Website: macys
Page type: billing-address
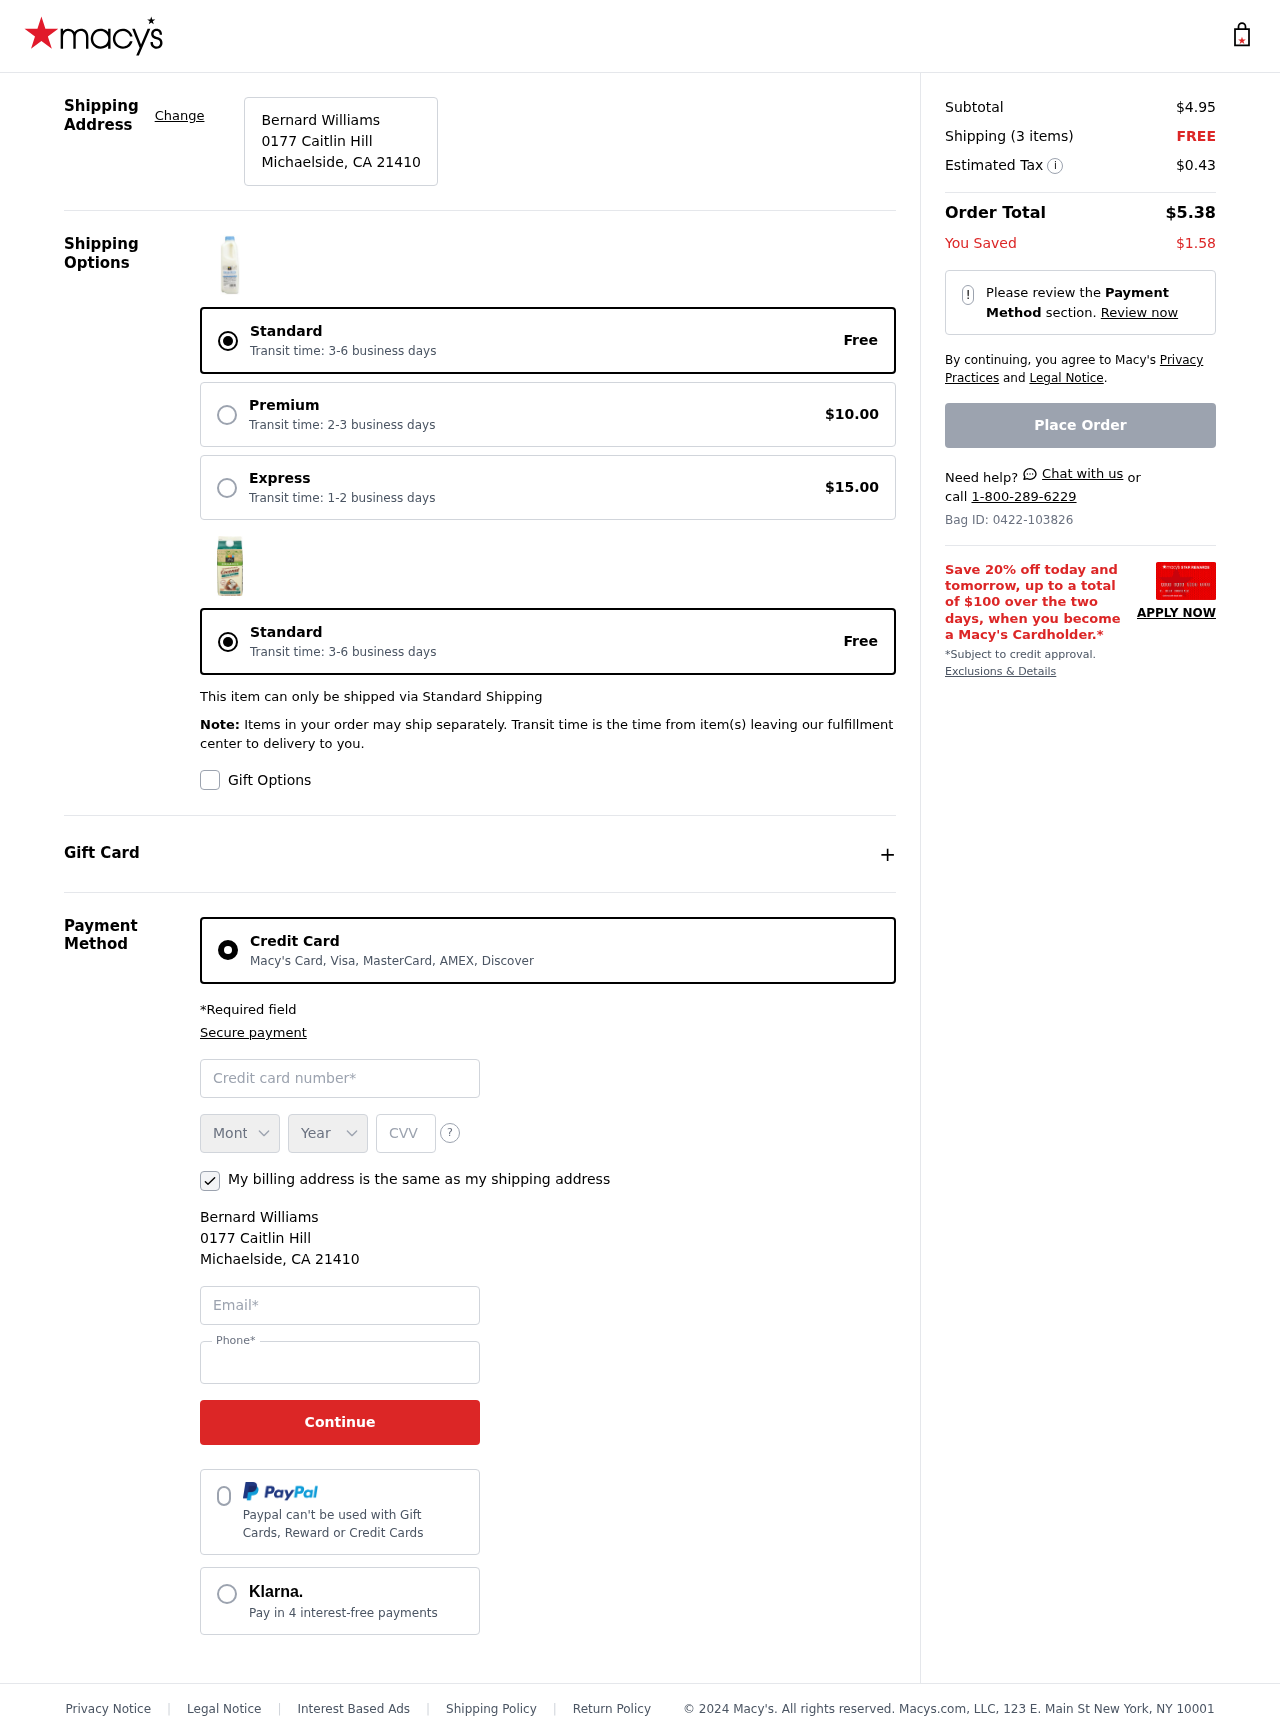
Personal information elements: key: PII_CARD_CVV
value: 206
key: PII_CARD_EXPIRY_MONTH
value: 03
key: PII_CARD_EXPIRY_YEAR
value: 27
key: PII_CARD_NUMBER
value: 6011 1311 1392 8706
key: PII_CITY_STATE_ZIP
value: Michaelside, CA 21410
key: PII_EMAIL
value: bernard_williams@yahoo.com
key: PII_FULLNAME
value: Bernard Williams
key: PII_PHONE
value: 8424621894
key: PII_STREET
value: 0177 Caitlin Hill
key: PII_FULLNAME2
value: Bernard Williams
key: PII_CITY
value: Michaelside
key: PII_STATE_ABBR
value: CA
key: PII_POSTCODE
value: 21410
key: PII_POSTCODE_FULL
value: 21410
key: PII_CITY_STATE
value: Michaelside, CA
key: PII_POSTCODE_NUMERIC
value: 21410
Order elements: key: ORDER_SUBTOTAL
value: $4.95
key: ORDER_NUM_ITEMS
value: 3
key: ORDER_SHIPPING_COST
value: FREE
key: ORDER_TAX
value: $0.43
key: ORDER_TOTAL
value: $5.38
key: ORDER_SAVINGS
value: $1.58
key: ORDER_ID
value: Bag ID: 0422-103826